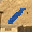
Label: 1